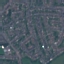
Land use / land cover: Residential